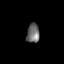
Tissue: skin
Cell type: Epithelial cells
Senescence score: 0.2724
Nuclear area (px): 247
Mean DAPI intensity: 106.085